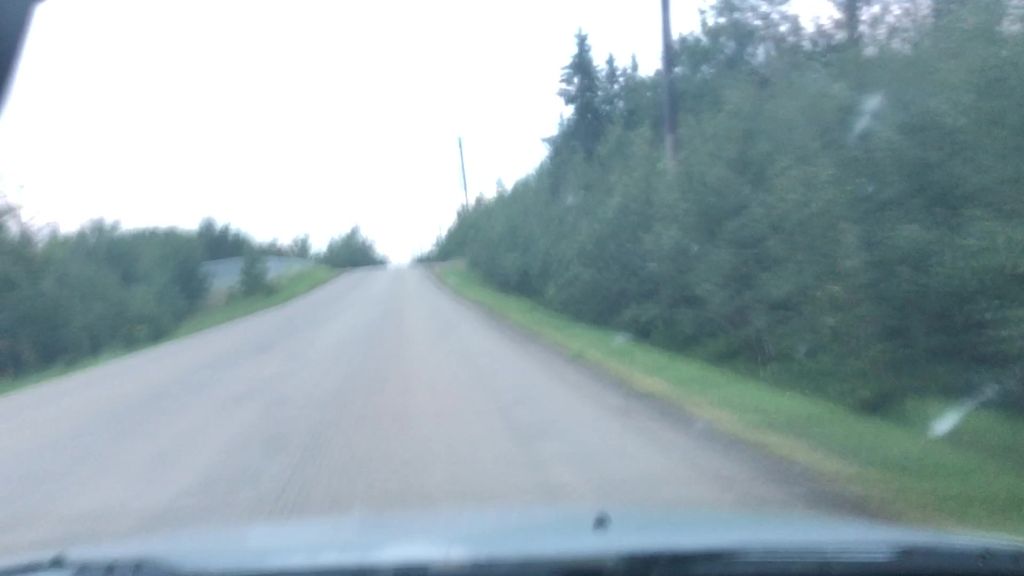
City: edmonton